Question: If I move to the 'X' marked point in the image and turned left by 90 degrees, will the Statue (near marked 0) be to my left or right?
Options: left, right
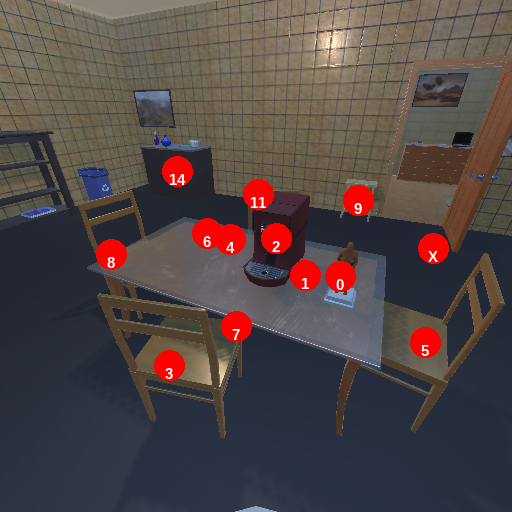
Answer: left